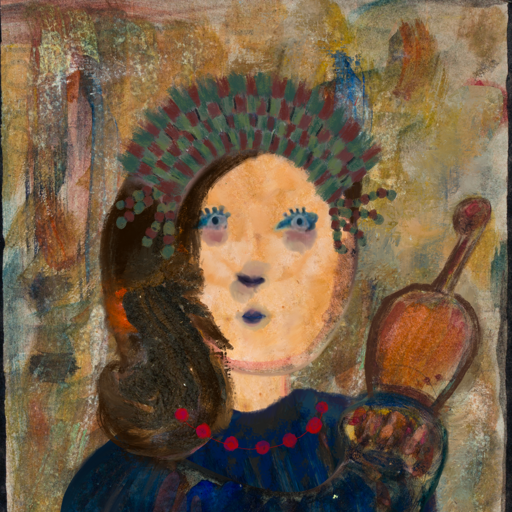
Background: Pipe, Head And Neck Front: Childish, Face Front: Hill_Girl, Bust: Pipe, Hair Front: Gypsy_Queen, Head Accessory: After_Raid_Crown, Second Necklace: Blank, Necklace: Irani_3, Baby: Blank